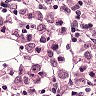
Metastatic tissue present: yes